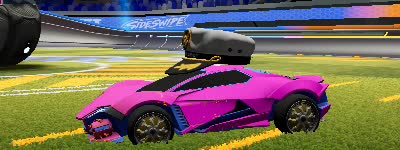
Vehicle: werewolf